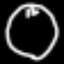
Label: clock